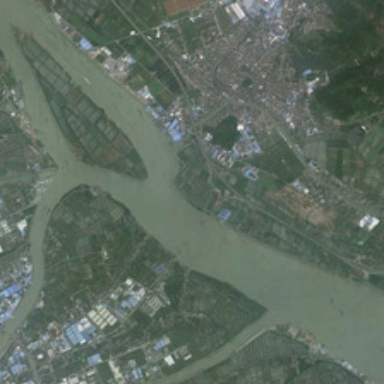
Many buildings and farmlands are in two sides of a river with branches .